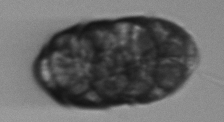
Label: Margalefidinium